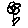
Label: flower